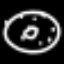
Label: donut